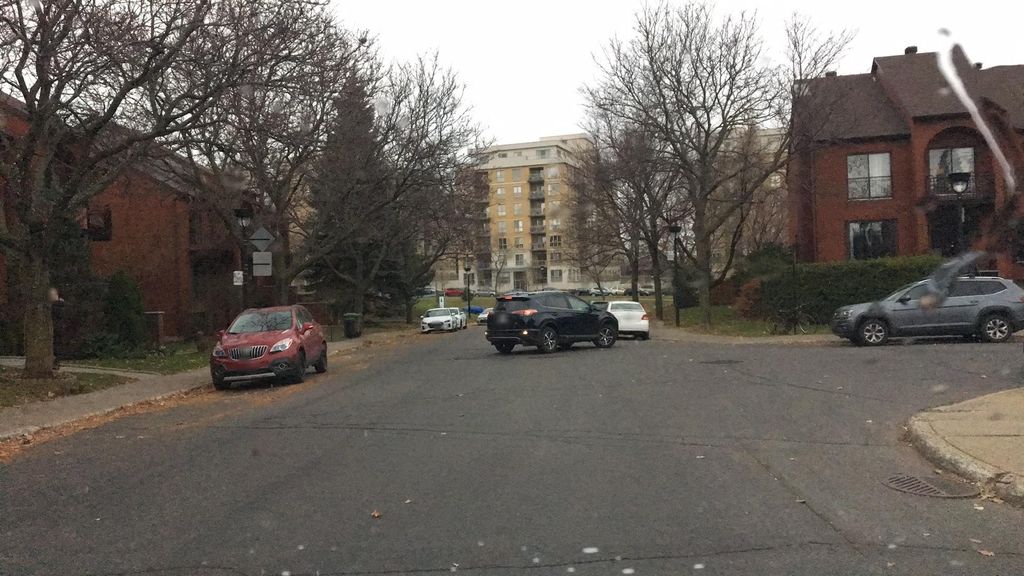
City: montreal